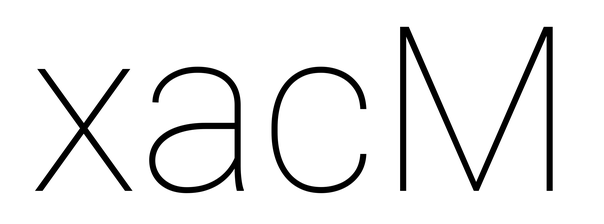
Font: Roboto_Thin